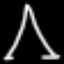
Label: The Eiffel Tower